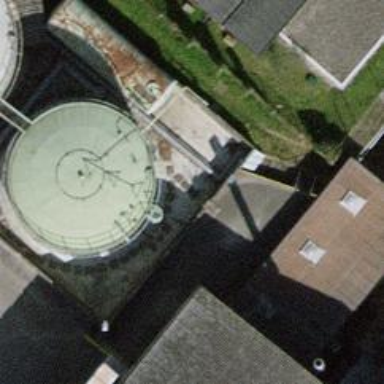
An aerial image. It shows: Industrial building with silo.